Question: How much cashback?
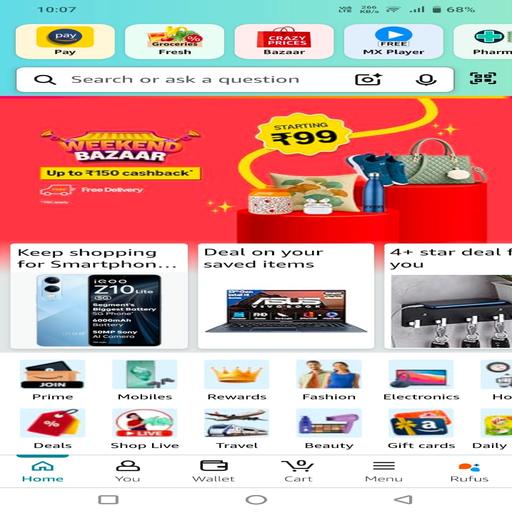
Answer: Up to Â¹100